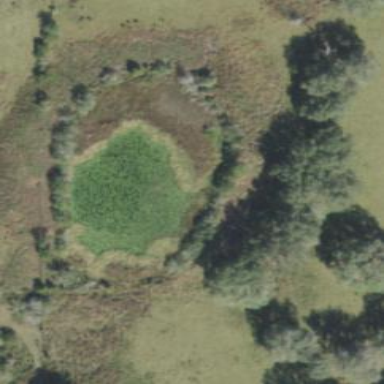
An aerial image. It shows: Marshy wetland area.